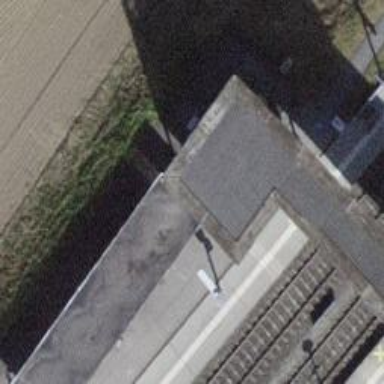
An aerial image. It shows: Metal steps along the road.